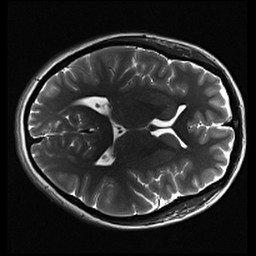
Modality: inplaneT2
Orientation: axial